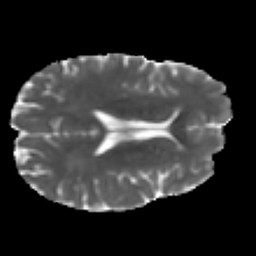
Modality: MD
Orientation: axial
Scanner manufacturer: ge
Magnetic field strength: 3 T
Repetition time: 7.98 s
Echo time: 0.0701 s